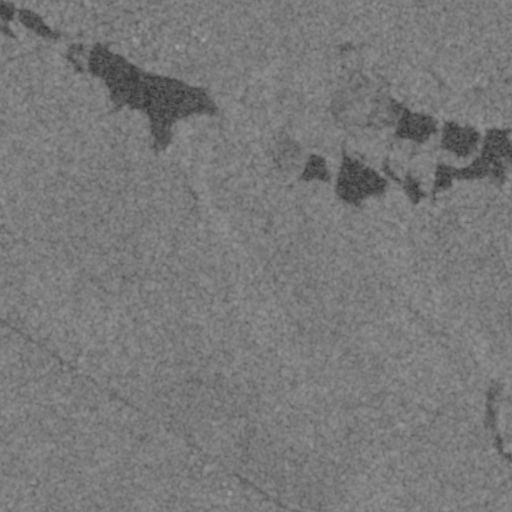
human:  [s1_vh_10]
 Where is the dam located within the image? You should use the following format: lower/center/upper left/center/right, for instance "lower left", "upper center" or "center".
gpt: The dam is located in the upper left of the image.
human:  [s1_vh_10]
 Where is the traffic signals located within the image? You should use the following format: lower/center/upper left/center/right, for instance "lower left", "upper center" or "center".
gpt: The traffic signals is located in the upper left of the image.
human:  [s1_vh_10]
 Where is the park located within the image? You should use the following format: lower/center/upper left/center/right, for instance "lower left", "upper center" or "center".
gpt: There is no park in the image.

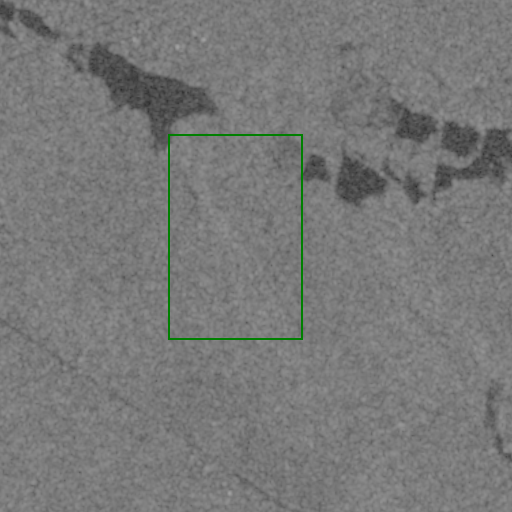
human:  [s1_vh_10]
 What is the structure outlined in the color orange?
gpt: There is no orange outline.
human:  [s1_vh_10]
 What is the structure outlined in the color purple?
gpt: There is no structure outlined in purple.